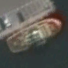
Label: Towing_vessel